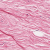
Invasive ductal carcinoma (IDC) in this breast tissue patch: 0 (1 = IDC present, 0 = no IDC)